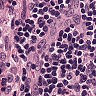
Metastatic tissue present: no